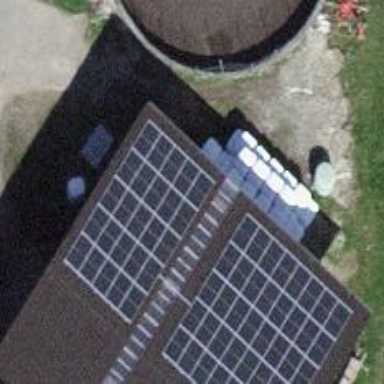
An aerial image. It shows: Solar power generator using photovoltaic method with solar photovoltaic panel types.